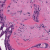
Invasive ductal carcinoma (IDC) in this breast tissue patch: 1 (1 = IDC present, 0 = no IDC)